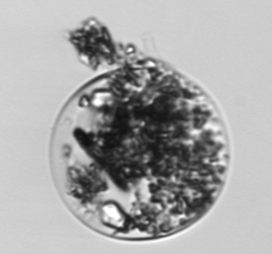
Label: Guinardia_flaccida